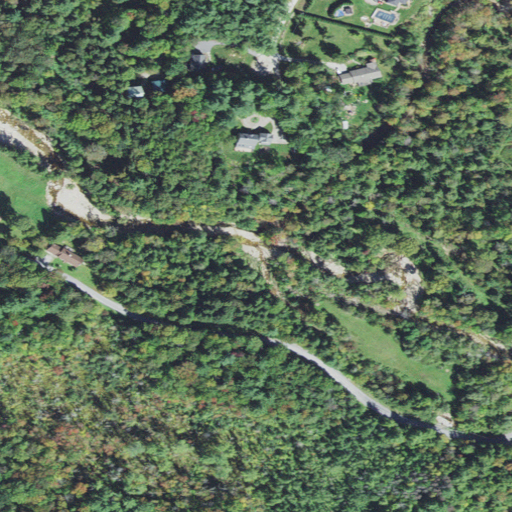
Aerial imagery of valley in Vermont named Downer Glen containing mixed forest, evergreen forest, woody wetlands, open development, deciduous forest, low intensity development, pasture, and medium intensity development